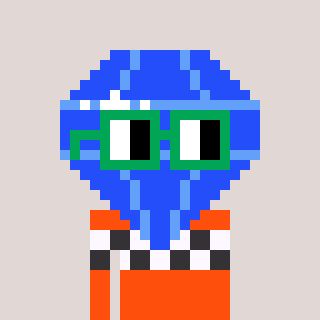
a pixel art character with square green glasses, a blue diamond-shaped head and a orange-colored body on a warm background